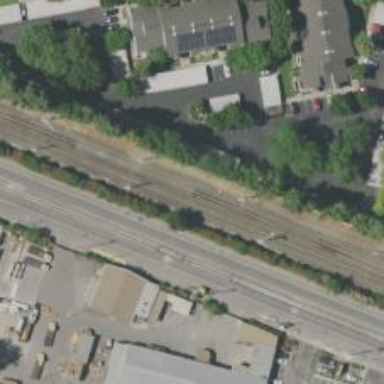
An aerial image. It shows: Railway track.